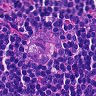
Metastatic tissue present: yes